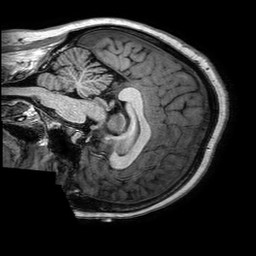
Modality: T1w
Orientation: sagittal
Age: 38
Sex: female
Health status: ill
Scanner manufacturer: philips
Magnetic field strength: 3 T
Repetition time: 0.006562 s
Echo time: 0.002961 s